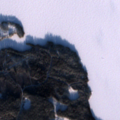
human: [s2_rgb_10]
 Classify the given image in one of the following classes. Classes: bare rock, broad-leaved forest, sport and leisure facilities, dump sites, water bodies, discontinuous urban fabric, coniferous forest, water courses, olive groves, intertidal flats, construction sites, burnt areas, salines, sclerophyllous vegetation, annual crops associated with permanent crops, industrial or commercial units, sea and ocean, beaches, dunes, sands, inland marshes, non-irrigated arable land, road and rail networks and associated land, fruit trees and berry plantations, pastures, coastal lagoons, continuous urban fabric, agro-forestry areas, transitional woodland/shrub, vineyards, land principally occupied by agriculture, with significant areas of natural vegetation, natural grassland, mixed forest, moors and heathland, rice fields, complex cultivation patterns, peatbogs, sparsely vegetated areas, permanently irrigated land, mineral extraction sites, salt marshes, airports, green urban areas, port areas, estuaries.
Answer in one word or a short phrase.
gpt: coniferous forest, water bodies